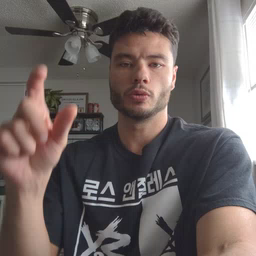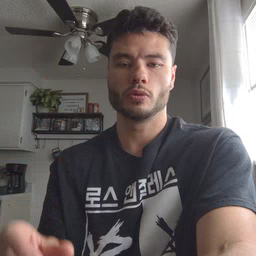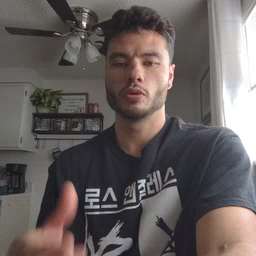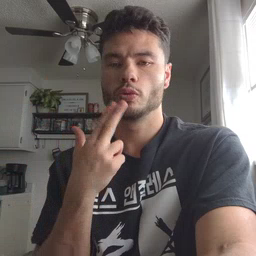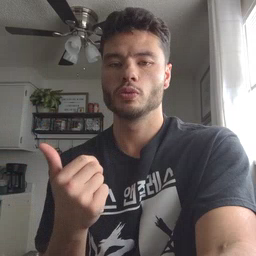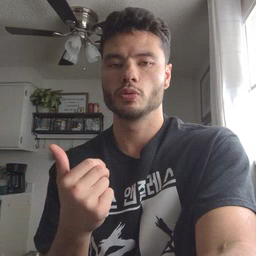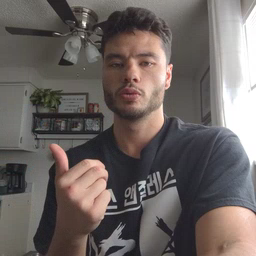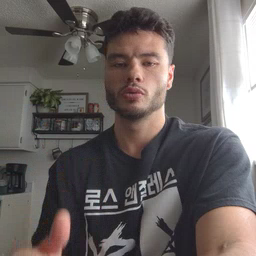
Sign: cute